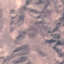
Land use / land cover: HerbaceousVegetation